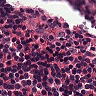
Metastatic tissue present: no